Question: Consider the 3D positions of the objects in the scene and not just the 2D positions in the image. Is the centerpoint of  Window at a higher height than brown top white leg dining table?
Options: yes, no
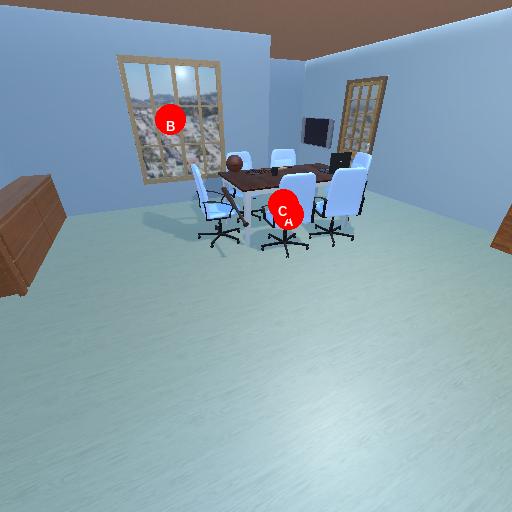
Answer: yes